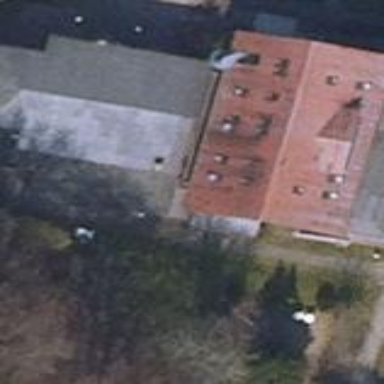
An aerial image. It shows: Hotel building.